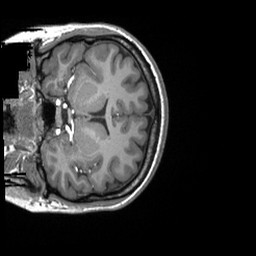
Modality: T1w
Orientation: coronal
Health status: ill
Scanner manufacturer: siemens
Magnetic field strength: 3 T
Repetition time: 2.3 s
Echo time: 0.00243 s